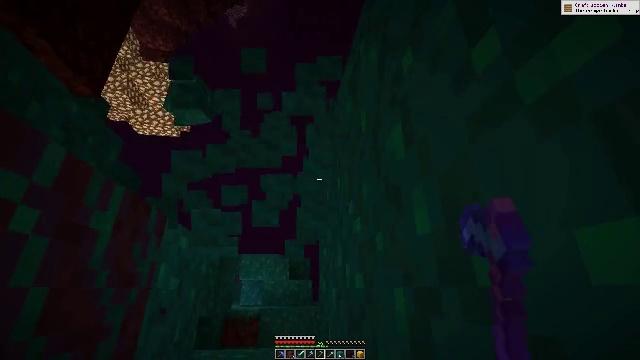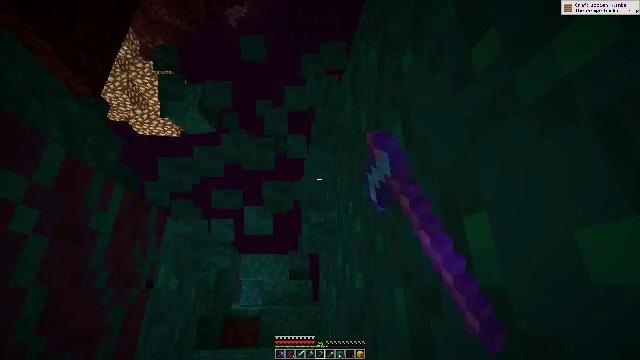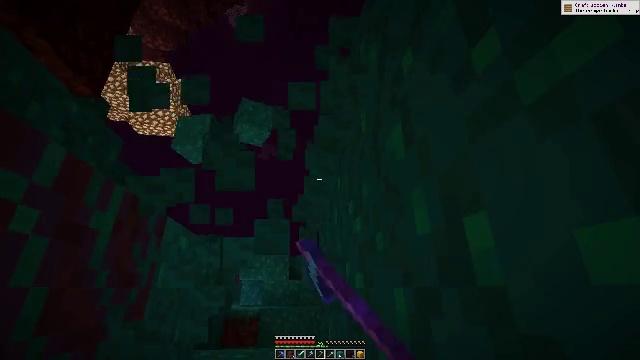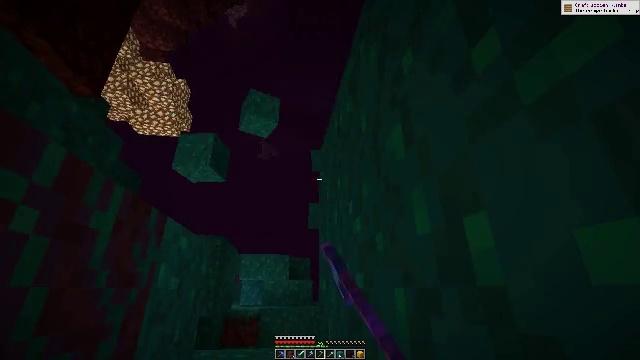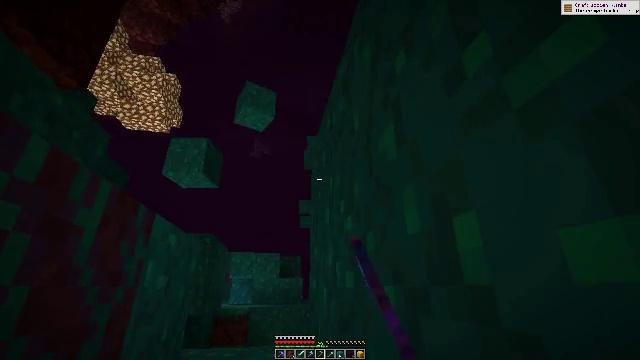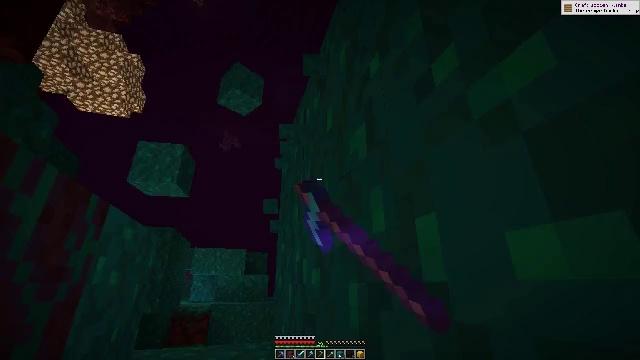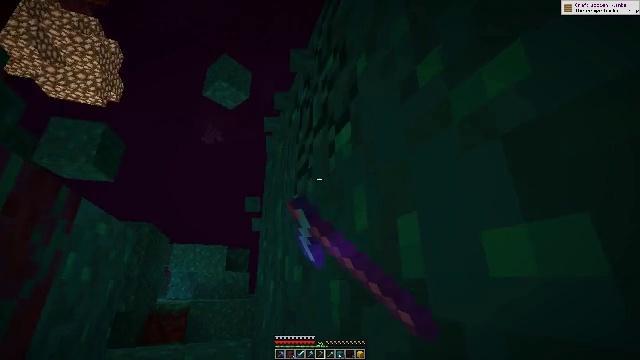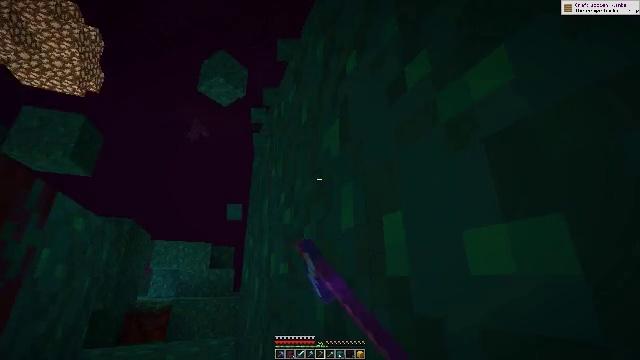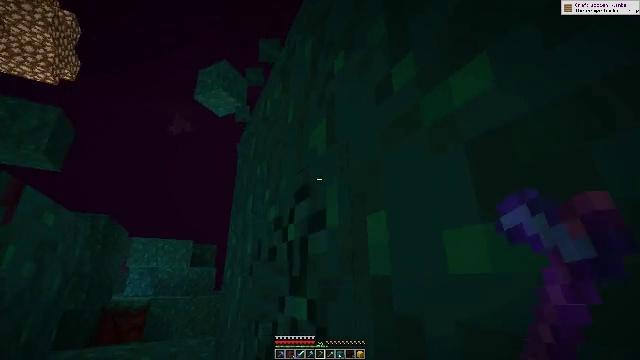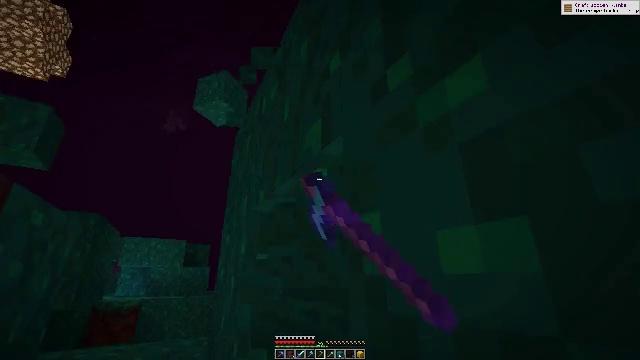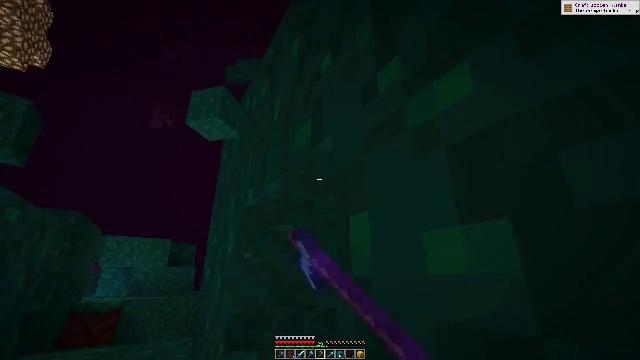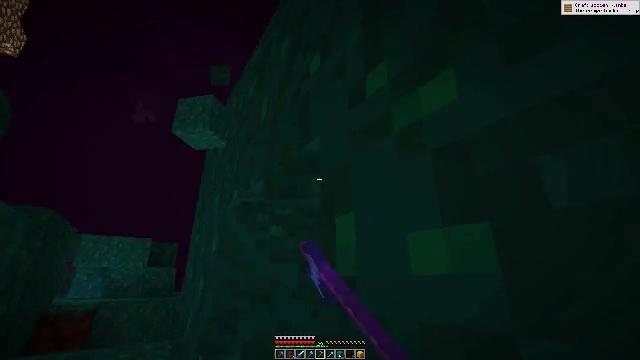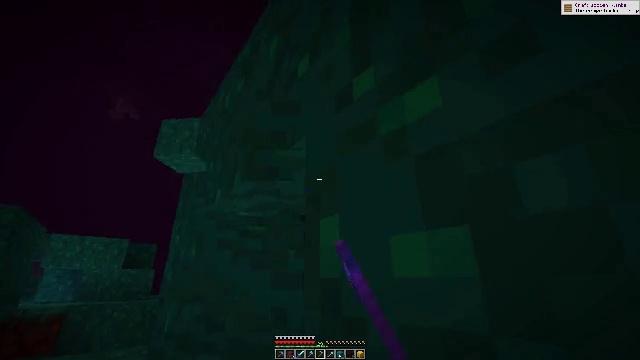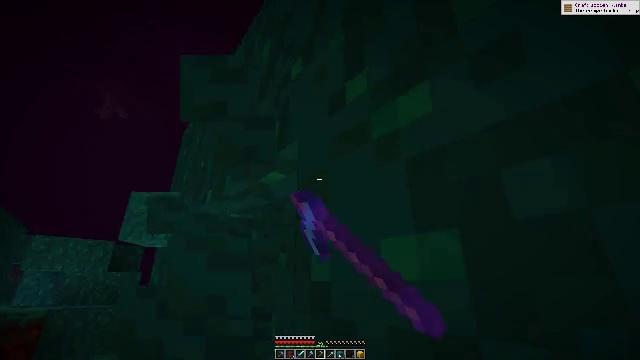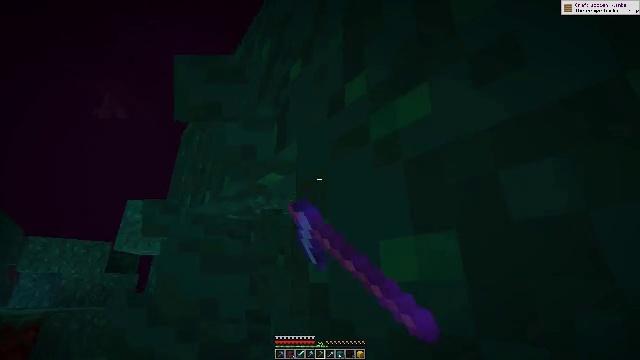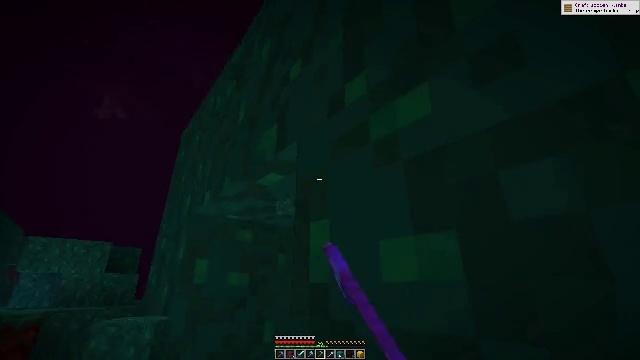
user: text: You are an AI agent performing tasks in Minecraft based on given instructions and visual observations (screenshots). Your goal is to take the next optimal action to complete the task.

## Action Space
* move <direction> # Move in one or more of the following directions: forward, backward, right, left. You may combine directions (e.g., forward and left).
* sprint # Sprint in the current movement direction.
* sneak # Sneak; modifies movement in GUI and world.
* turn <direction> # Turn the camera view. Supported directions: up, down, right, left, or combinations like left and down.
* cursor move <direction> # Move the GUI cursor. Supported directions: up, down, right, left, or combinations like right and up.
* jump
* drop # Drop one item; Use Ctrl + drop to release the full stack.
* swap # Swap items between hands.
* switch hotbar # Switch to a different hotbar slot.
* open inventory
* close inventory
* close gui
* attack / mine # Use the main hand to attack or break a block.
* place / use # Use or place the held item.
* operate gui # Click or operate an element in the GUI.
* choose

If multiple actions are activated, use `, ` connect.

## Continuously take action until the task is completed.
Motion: motion action
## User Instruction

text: Break the warped wart block.
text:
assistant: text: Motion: attack / mine
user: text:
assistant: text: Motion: attack / mine
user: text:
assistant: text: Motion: attack / mine
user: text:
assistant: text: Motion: turn right, attack / mine
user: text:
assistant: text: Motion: turn right, attack / mine
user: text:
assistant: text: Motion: turn right, attack / mine
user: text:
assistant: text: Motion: turn right, attack / mine
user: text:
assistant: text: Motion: turn right, attack / mine
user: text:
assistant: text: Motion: turn right, attack / mine
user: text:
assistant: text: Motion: turn right, attack / mine
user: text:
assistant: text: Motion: turn right, attack / mine
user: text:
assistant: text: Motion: turn right, attack / mine
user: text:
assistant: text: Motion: turn right, attack / mine
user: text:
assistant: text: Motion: attack / mine
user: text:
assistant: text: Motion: attack / mine
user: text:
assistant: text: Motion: turn left, attack / mine
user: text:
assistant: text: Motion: turn left and down, attack / mine
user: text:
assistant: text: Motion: turn left, attack / mine
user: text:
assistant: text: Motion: turn left, attack / mine
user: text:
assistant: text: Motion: attack / mine
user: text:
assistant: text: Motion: attack / mine
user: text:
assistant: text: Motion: attack / mine
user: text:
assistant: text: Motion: attack / mine
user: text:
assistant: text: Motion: turn right and down, attack / mine
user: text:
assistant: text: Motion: turn down, attack / mine
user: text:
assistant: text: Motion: turn down, attack / mine
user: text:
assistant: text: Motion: turn down, attack / mine
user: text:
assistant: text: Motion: turn down, attack / mine
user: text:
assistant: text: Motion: turn down, attack / mine
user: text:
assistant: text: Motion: attack / mine